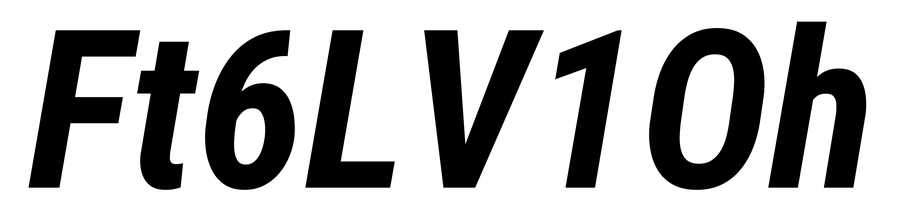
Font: Roboto-Italic_Condensed_Bold_Italic